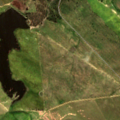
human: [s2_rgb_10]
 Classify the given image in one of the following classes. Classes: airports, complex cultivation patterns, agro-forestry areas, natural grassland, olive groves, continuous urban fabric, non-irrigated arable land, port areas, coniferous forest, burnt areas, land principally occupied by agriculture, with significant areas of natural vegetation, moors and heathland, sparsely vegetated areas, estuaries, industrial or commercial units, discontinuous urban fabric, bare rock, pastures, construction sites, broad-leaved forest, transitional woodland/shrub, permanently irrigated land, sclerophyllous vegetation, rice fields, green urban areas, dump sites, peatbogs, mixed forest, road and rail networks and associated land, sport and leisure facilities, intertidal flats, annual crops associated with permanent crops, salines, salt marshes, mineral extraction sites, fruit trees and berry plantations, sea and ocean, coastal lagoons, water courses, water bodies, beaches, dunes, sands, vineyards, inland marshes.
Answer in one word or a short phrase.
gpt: non-irrigated arable land, broad-leaved forest, transitional woodland/shrub, water bodies